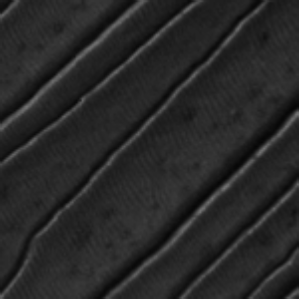
Label: frost